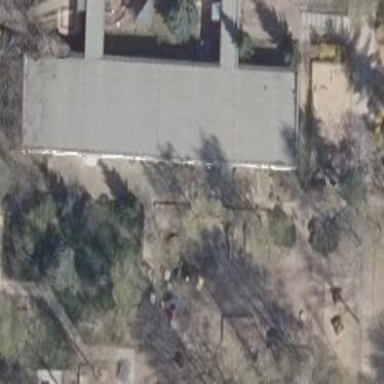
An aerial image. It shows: Kindergarten.